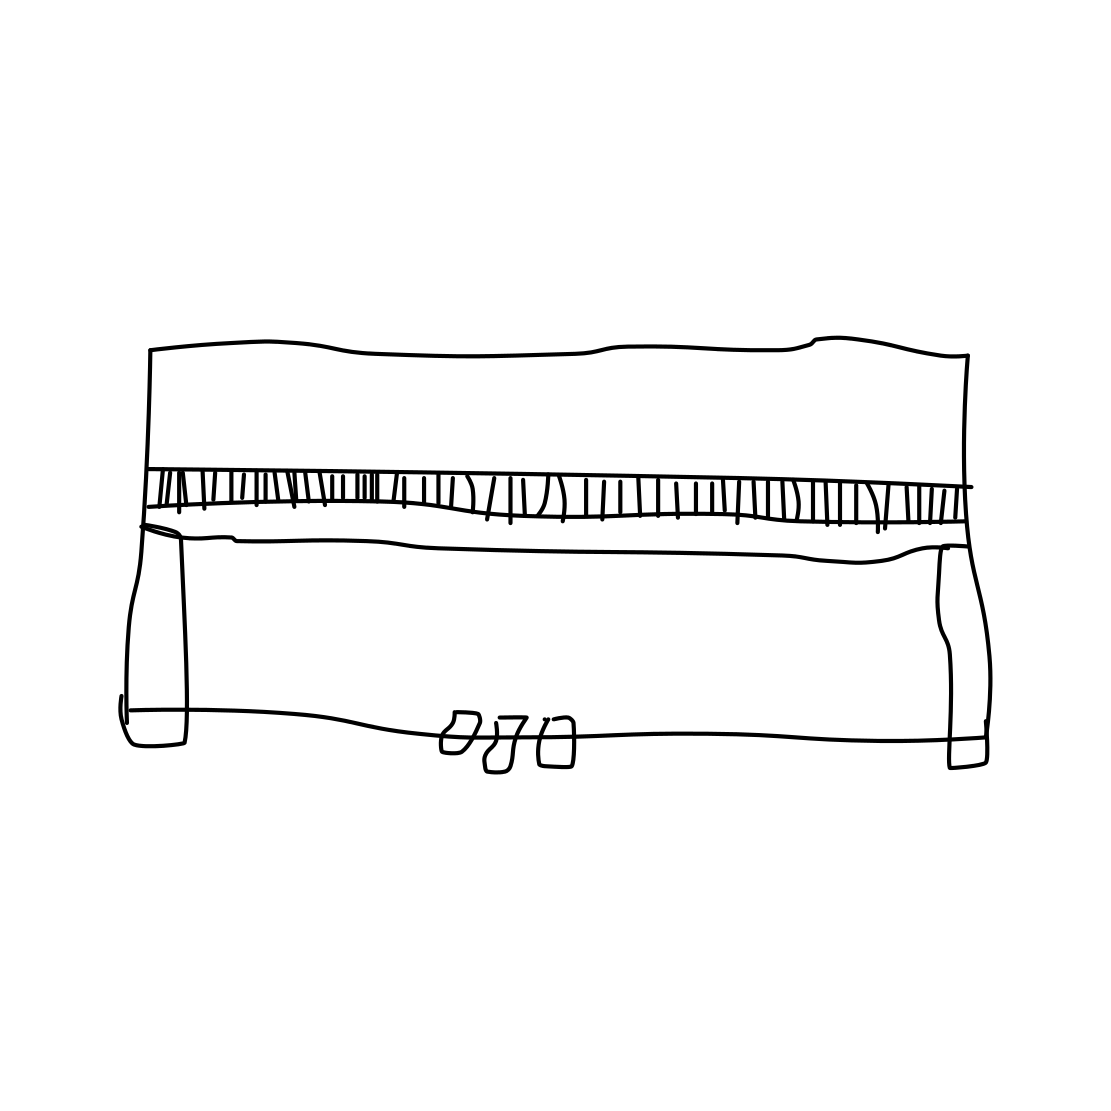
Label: piano